Interaction volume radius: 10 \u00c5
Interaction volume height: 20 \u00c5
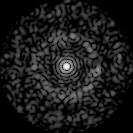
Disorder parameter: 0.8314